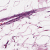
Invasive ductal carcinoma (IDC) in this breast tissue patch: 0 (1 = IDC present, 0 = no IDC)